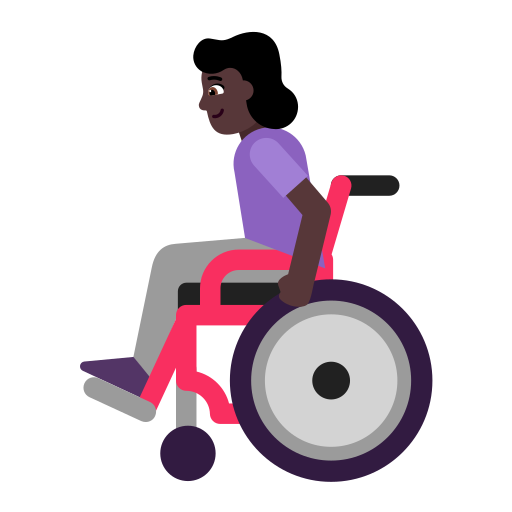
woman in manual wheelchair flat dark